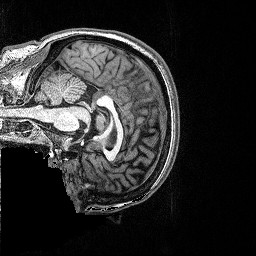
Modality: T1w
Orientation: sagittal
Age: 36
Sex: female
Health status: healthy
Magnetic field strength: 3 T
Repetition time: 2.53 s
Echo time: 0.00331 s